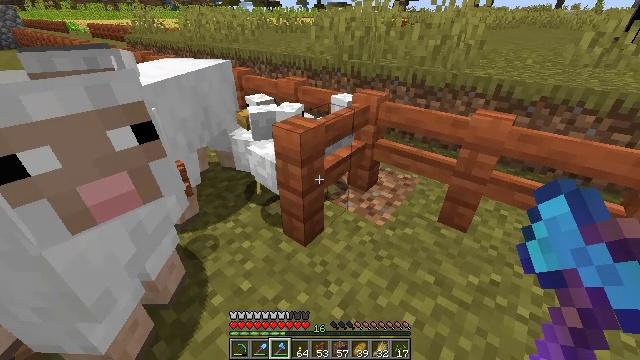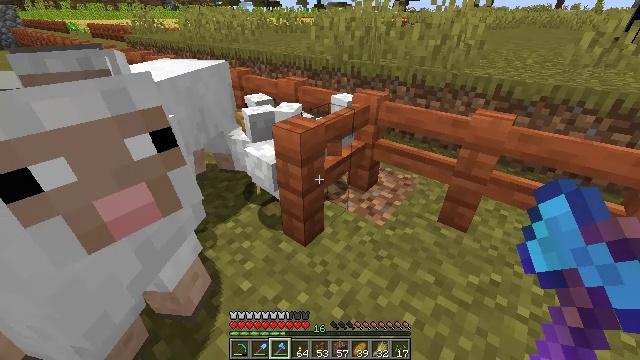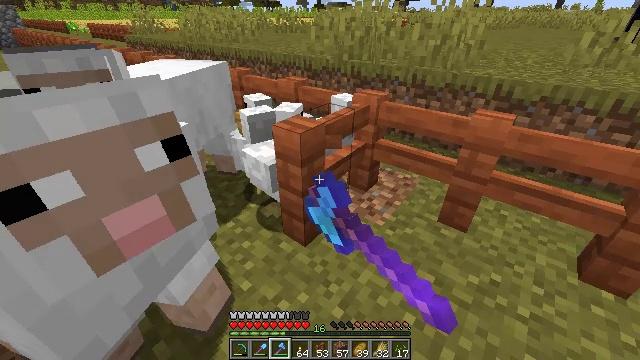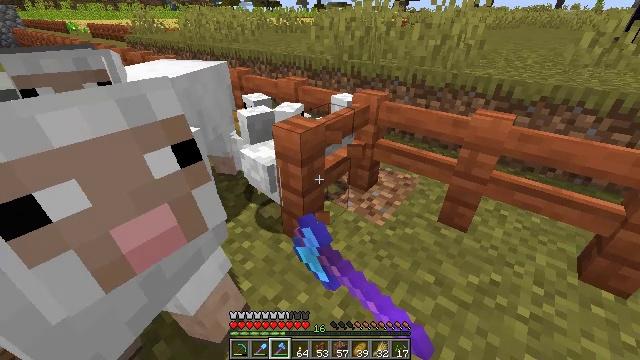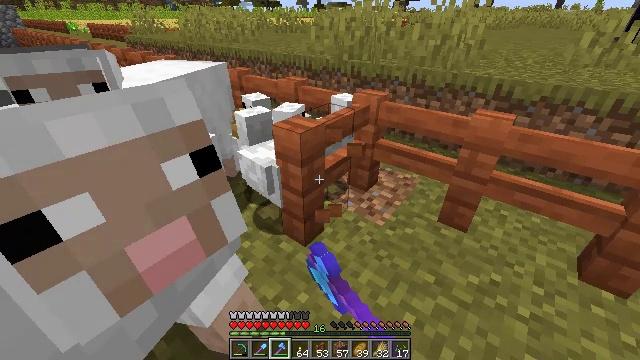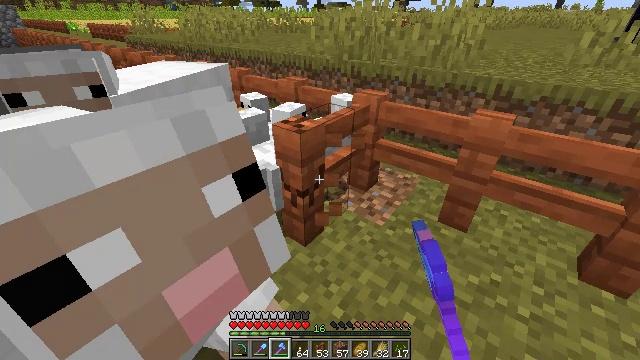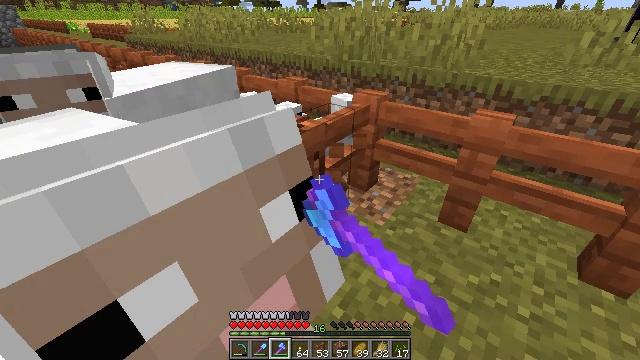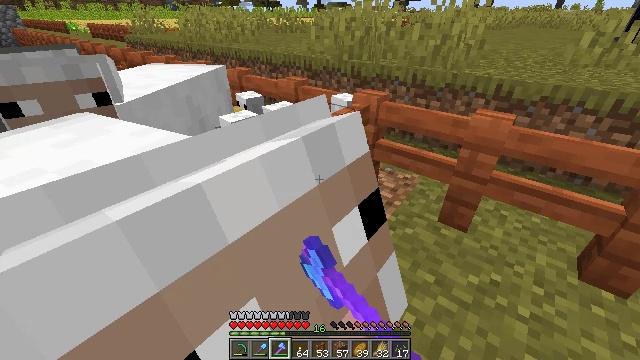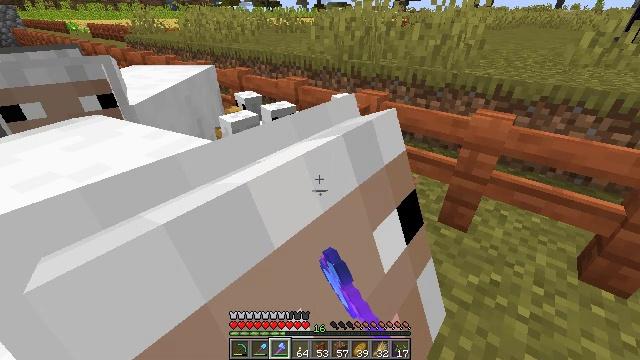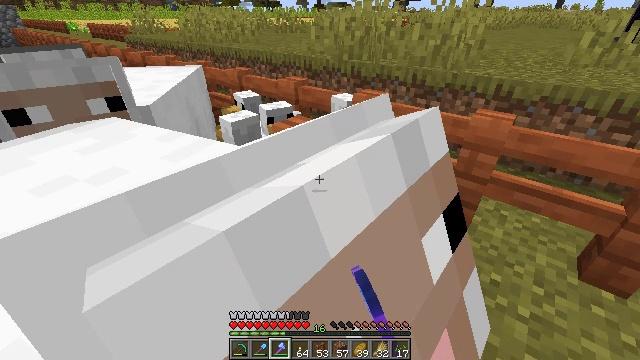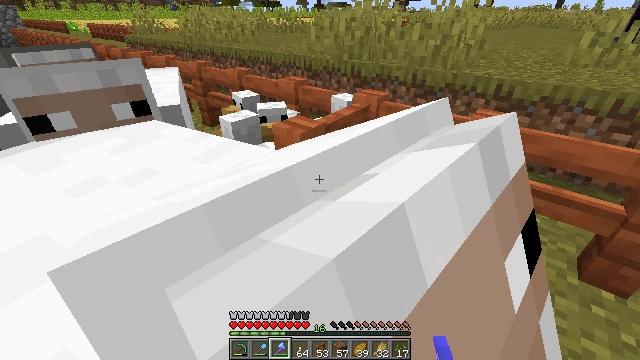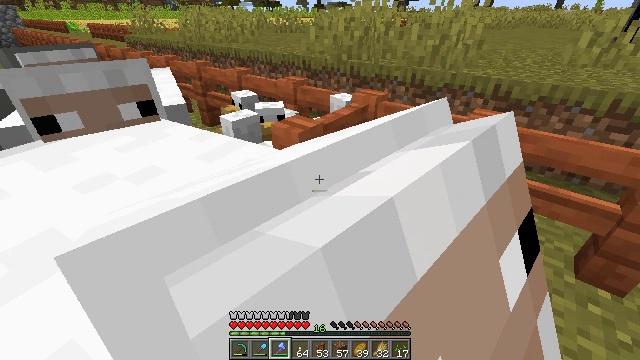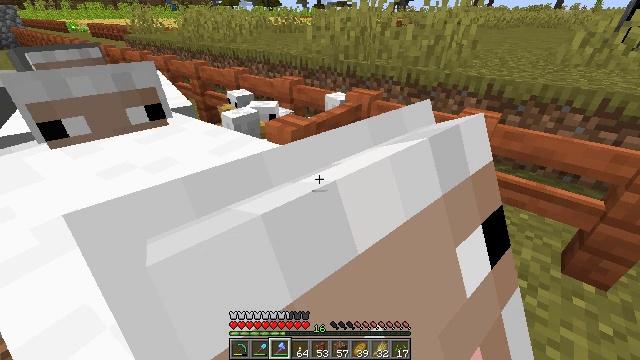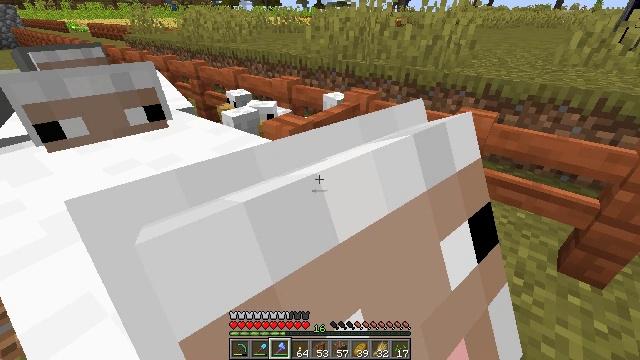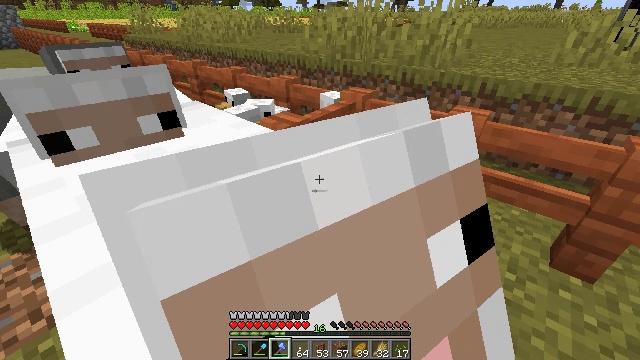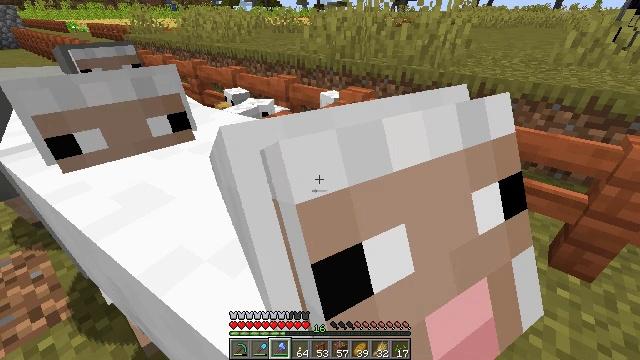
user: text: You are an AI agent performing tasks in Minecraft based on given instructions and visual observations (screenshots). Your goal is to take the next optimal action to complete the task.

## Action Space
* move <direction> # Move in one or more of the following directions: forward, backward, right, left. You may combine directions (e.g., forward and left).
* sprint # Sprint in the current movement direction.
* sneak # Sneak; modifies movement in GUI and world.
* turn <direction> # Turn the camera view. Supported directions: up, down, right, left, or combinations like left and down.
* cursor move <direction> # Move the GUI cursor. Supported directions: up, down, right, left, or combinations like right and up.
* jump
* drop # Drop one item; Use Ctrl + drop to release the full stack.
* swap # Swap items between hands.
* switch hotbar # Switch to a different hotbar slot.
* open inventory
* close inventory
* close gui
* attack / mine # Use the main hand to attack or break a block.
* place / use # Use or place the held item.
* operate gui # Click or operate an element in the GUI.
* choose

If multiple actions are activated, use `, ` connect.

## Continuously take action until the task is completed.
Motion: motion action
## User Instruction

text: Attack the acacia fence to break it.
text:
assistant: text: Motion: attack / mine
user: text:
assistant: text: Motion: attack / mine
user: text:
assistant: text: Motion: attack / mine
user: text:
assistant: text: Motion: attack / mine
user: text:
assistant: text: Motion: attack / mine
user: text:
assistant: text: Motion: attack / mine
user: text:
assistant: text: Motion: attack / mine
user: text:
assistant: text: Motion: attack / mine
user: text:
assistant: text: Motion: attack / mine
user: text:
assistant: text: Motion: attack / mine
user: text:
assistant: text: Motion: no_op
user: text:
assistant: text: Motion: no_op
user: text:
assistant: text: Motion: no_op
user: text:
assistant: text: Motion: no_op
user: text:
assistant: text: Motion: no_op
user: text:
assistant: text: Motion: move right
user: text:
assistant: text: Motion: move right
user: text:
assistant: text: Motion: move forward and move right, turn left
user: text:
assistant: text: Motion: move forward and move right, turn left
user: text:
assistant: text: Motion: move forward and move right, turn left
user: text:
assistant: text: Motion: move forward and move right, turn left
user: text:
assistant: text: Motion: move forward and move right, turn left
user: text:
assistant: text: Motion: move forward and move right, turn left
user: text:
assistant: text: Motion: move forward and move right, turn left
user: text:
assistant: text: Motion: move forward, turn left
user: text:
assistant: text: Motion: turn left
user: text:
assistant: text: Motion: turn left
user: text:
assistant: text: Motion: turn left
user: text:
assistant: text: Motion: no_op
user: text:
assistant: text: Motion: no_op